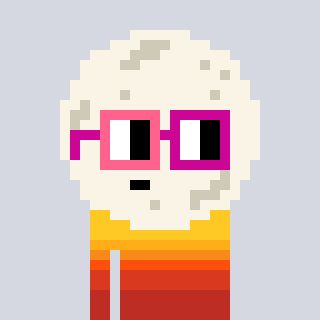
a pixel art character with square pink and red glasses, a moon-shaped head and a darkpink-colored body on a cool background